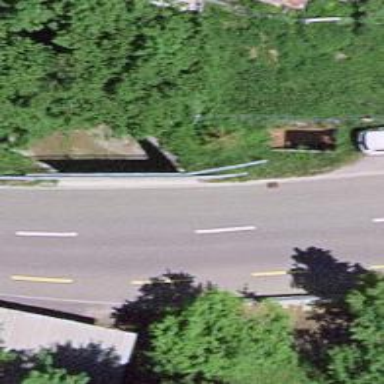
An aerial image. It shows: Tertiary road on bridge with dedicated cycle lane on the left.